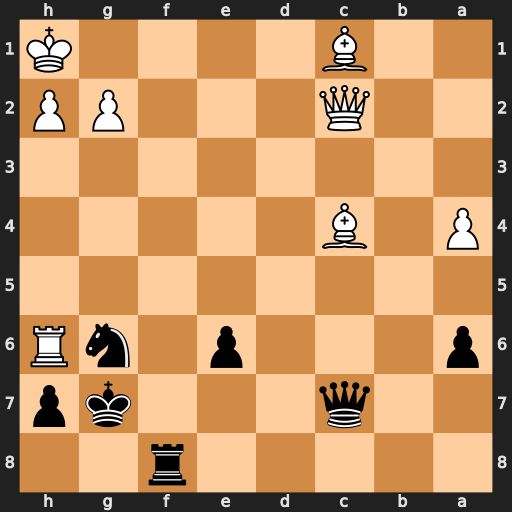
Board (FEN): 5r2/2q3kp/p3p1nR/8/P1B5/8/2Q3PP/2B4K
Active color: b
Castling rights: -
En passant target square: -
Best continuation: Rf1+ Bxf1 Qxc2